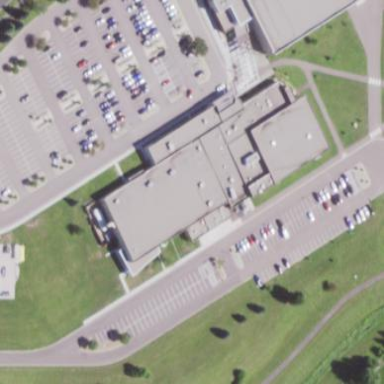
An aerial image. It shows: Public building.